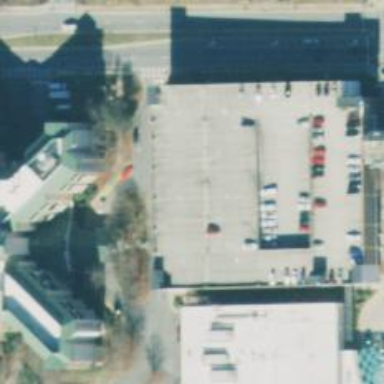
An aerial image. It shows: Multi-storey parking building.